Question: Previously, when running a Code Analysis on my project, I thought the context men used to show a link to a MS web page that explains the issue in more detail. I don't see that now and I am not sure if I am doing something differently or if I am confusing this tool with another.
Does anyone know if this type of information is normally available from the Code Analyzer?

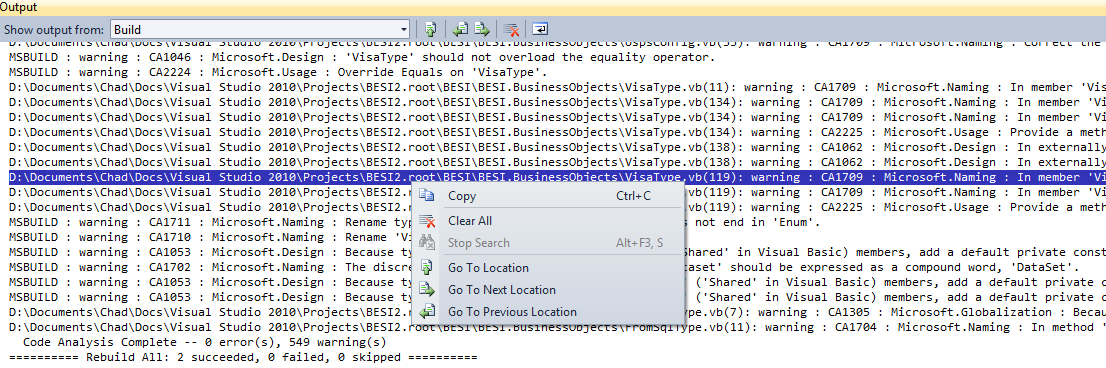
Answer: Look on the Warnings tab of the Error window. It's available for the not so obvious warnings